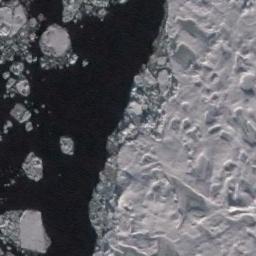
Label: sea_ice